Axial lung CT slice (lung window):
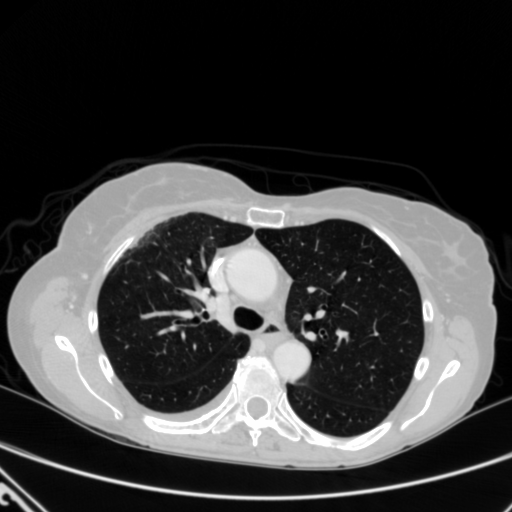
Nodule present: no